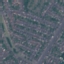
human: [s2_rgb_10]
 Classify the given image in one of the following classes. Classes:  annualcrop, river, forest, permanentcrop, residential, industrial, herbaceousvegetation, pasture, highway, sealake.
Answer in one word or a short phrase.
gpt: Residential